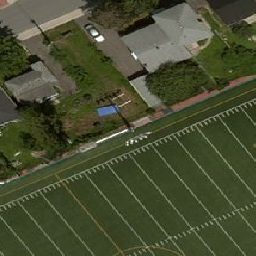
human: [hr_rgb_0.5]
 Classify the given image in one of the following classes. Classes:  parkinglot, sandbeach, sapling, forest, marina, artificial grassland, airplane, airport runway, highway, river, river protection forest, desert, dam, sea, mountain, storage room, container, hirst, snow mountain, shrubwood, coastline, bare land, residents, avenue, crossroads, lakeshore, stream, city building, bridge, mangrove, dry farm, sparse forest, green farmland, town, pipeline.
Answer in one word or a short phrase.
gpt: artificial grassland